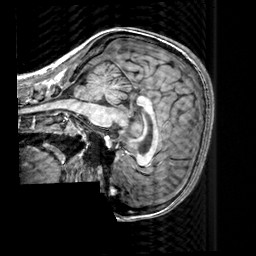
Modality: T1w
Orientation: sagittal
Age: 25
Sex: female
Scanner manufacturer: siemens
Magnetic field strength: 3 T
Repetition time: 2.3 s
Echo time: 0.00303 s